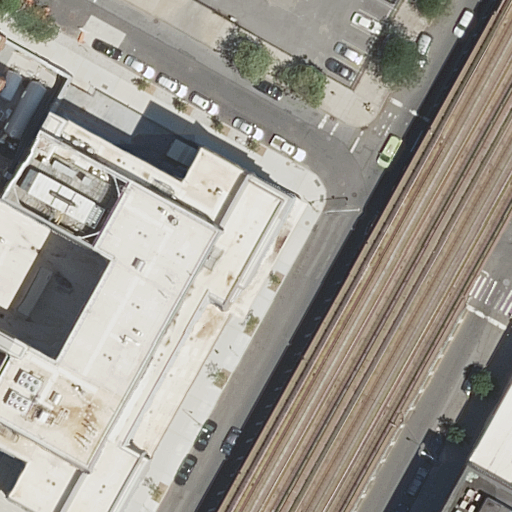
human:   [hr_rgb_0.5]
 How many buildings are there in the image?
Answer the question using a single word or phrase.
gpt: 4

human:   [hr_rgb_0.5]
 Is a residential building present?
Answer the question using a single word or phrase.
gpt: yes

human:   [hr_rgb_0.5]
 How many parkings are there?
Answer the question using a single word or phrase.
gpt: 1

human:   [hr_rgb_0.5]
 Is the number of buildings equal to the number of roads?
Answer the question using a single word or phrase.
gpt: yes

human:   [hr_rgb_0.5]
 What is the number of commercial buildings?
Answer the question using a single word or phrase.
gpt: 0

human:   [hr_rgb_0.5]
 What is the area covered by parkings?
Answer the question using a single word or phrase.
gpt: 366m2

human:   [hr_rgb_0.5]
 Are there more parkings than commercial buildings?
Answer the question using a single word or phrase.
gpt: yes

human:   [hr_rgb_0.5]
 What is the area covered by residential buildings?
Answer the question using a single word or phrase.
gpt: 3369m2

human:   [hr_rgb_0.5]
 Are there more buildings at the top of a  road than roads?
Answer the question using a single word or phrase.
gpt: no

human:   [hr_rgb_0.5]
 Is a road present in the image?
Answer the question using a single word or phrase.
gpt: yes

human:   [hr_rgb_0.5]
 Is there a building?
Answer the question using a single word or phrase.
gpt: yes

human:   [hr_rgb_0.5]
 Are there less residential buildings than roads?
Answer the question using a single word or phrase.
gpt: yes

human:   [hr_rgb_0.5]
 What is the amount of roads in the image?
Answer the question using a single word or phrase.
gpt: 4

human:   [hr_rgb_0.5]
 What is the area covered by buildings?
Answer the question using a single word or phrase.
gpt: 3370m2

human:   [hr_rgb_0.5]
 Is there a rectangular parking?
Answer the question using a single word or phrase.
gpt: yes

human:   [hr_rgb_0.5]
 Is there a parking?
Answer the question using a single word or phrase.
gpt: yes

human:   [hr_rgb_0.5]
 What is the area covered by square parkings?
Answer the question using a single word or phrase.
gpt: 0m2

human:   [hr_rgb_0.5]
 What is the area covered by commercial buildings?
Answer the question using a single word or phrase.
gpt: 0m2

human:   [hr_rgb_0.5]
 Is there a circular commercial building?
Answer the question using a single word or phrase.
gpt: no

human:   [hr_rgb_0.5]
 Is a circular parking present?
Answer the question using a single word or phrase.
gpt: no

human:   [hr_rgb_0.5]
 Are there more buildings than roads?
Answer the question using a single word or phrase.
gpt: no

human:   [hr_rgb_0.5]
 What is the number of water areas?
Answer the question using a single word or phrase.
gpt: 0

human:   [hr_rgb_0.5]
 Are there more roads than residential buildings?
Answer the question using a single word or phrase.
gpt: yes

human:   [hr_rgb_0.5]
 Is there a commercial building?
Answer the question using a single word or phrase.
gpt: no

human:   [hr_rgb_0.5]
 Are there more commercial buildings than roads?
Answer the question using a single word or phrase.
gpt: no

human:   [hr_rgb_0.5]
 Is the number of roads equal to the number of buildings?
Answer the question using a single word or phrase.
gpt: yes

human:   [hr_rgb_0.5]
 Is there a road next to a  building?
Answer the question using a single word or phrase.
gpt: yes

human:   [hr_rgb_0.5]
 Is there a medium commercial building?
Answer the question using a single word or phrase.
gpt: no

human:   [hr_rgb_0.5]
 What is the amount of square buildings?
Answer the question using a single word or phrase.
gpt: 0

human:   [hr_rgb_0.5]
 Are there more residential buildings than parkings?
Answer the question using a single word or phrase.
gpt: yes

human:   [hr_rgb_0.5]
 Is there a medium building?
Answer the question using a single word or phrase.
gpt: no

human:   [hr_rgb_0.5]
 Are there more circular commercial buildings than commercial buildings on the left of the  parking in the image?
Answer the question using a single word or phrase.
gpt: no

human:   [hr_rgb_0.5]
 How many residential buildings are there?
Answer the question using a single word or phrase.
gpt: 3

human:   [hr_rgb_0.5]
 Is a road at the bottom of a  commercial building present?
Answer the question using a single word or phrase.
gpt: no

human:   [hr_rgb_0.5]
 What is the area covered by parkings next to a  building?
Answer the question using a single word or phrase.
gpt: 366m2

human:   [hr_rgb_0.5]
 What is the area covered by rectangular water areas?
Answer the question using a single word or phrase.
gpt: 0m2

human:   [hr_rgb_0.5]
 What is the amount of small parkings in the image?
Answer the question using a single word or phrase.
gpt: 0

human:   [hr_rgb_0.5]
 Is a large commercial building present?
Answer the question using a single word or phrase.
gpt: no

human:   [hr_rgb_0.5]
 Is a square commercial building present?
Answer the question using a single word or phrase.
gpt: no

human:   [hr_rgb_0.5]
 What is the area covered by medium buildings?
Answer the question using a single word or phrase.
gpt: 0m2

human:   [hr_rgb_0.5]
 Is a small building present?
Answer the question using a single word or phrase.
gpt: yes

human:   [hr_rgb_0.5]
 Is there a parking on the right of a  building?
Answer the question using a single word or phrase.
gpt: yes

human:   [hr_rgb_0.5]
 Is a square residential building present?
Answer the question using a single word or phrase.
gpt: no

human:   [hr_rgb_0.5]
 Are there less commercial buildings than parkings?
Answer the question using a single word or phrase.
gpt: yes

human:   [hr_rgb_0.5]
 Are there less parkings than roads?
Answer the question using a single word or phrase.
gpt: yes

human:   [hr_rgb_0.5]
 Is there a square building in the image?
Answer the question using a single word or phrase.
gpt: no

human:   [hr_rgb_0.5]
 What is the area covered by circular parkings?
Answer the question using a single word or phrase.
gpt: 0m2

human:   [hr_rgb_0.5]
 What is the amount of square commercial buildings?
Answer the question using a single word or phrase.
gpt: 0

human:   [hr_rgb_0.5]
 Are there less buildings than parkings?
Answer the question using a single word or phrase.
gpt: no

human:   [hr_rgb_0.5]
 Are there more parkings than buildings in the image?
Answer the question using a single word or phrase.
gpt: no

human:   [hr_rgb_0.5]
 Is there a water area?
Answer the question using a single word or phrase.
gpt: no

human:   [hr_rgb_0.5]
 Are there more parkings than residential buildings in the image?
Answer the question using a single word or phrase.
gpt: no

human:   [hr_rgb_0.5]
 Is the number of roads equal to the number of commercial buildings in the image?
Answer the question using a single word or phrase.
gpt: no

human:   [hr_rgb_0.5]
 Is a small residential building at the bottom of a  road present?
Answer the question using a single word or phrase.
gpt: yes

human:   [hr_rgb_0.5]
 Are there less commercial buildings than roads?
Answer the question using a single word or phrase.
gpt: yes

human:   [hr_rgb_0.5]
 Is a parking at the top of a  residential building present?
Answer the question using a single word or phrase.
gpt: yes

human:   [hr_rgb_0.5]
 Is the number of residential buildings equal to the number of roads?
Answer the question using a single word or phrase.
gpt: no

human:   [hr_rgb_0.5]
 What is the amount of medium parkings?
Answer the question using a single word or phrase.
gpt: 1

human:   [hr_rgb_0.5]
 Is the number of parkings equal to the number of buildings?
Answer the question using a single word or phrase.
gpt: no

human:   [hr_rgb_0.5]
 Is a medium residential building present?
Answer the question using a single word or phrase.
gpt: no

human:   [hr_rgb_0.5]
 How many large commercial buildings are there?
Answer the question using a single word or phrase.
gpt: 0

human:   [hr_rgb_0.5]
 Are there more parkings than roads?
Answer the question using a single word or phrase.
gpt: no

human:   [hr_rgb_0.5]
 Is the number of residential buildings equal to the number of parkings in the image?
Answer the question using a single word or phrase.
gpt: no

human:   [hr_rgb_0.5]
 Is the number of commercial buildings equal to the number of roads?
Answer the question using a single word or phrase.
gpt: no